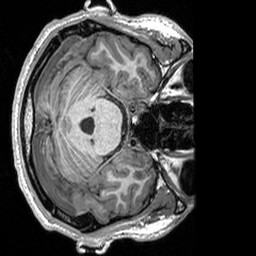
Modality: T1w
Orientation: axial
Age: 27
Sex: male
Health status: healthy
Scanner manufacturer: siemens
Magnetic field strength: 3 T
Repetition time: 2.3 s
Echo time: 0.00298 s